Field crop: maize
Growth stage: 1
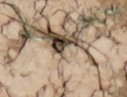
Species: lolium